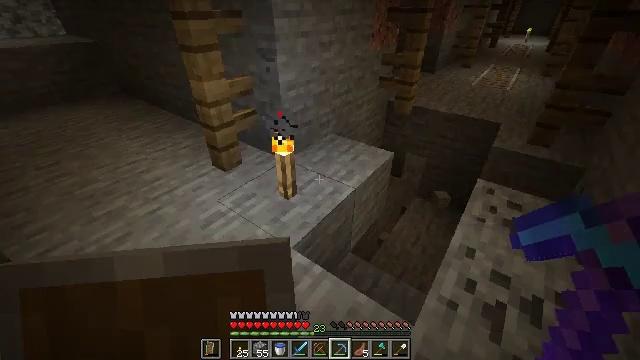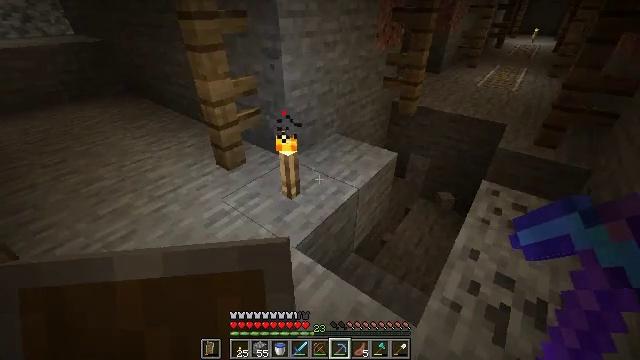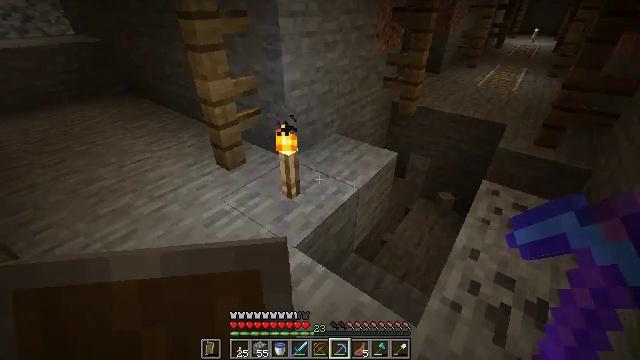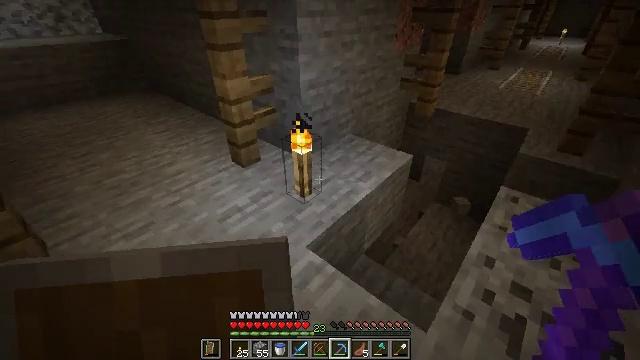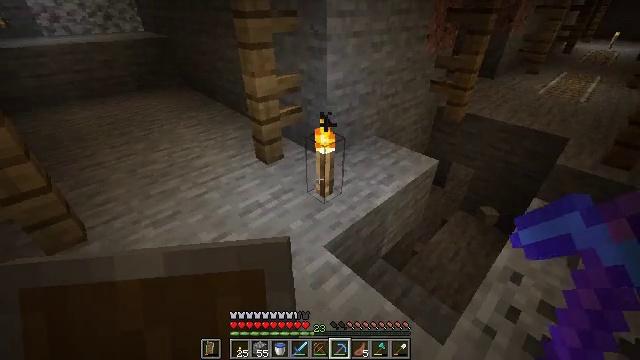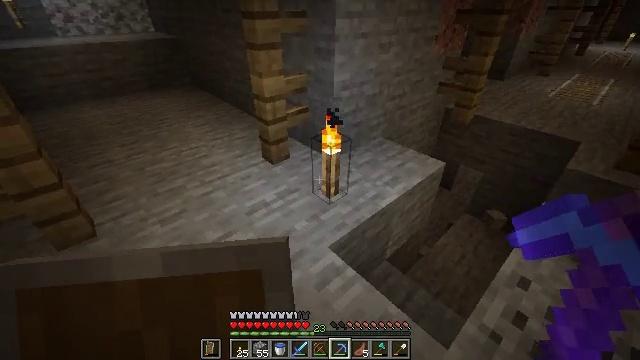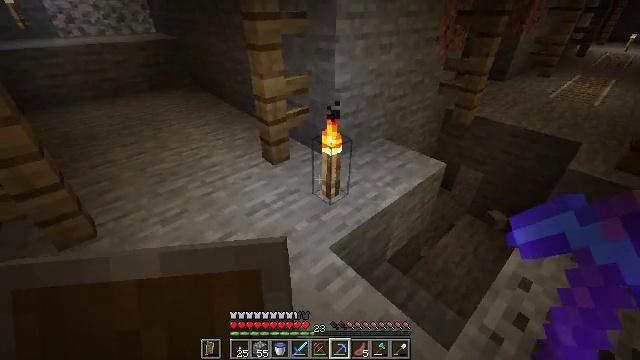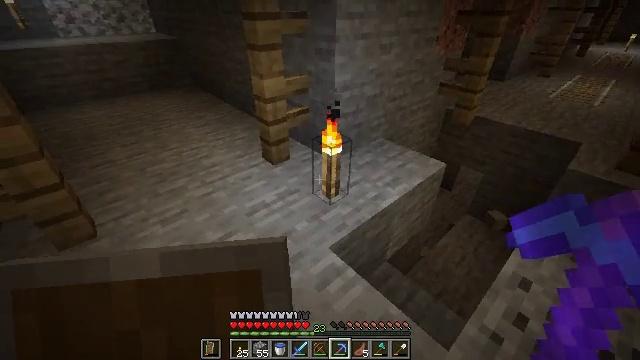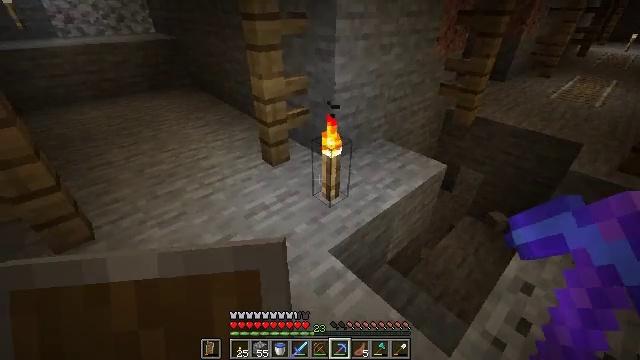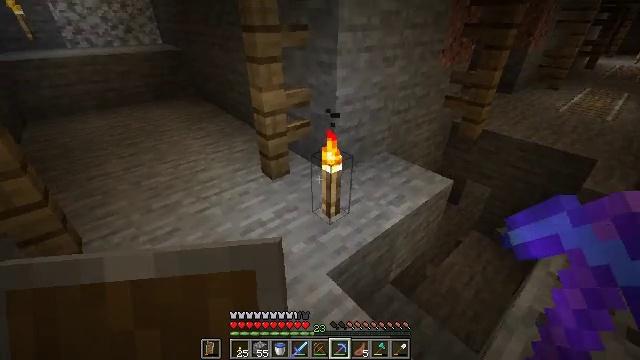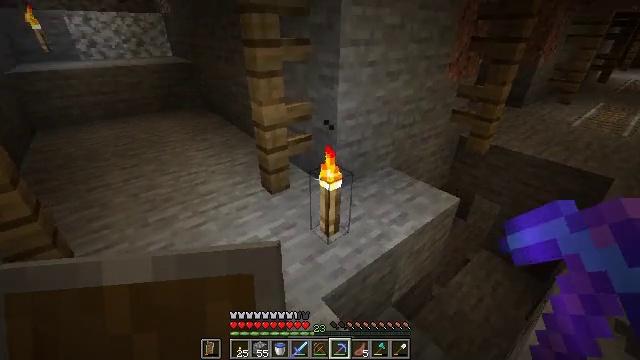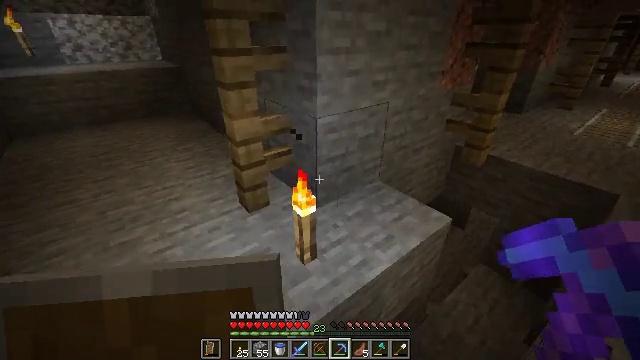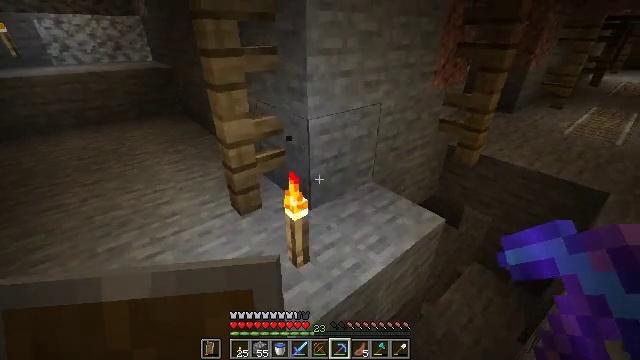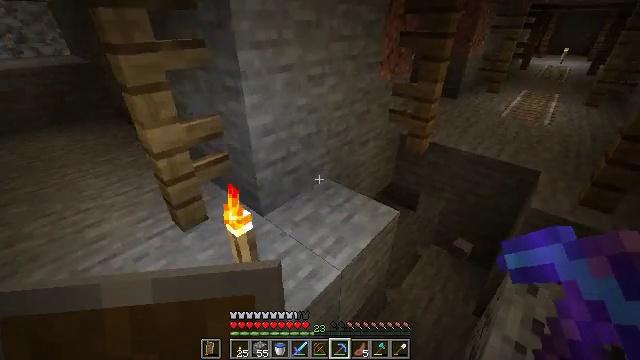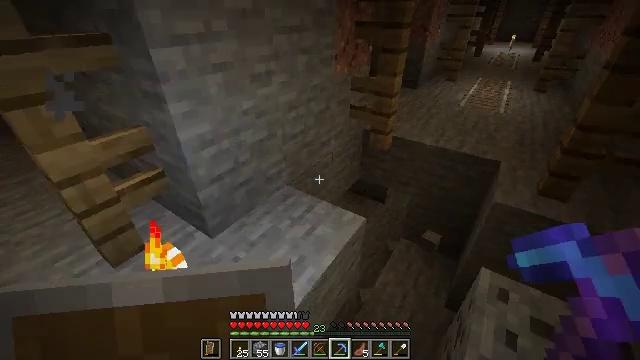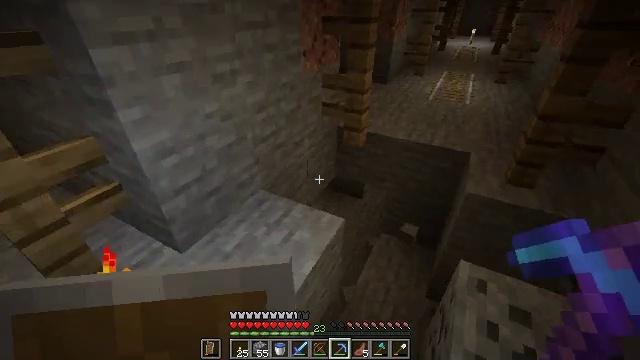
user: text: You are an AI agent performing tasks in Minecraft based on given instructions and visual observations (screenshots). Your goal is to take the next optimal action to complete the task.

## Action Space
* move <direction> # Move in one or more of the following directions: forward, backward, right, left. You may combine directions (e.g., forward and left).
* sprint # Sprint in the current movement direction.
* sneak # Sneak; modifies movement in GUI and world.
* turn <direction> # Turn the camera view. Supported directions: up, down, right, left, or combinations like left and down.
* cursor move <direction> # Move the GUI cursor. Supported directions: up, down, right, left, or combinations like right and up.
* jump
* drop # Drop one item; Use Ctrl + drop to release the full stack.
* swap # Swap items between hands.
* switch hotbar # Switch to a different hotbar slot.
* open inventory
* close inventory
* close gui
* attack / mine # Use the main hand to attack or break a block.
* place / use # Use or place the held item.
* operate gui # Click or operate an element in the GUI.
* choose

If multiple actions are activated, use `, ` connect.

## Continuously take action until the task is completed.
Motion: motion action
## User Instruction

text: Remove an oak fence from the inventory.
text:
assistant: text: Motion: no_op
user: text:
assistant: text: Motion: no_op
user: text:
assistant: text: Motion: turn left
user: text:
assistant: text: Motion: turn left
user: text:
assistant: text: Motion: turn left
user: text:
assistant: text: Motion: no_op
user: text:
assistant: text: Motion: no_op
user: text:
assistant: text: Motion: move forward
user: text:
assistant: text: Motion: move forward and move right, turn left and up
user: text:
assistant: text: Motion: move forward and move right, turn left and up
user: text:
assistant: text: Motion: move forward and move right
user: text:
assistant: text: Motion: move forward and move right, turn right
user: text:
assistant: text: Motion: move forward and move right, turn right and down
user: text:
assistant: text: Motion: move forward, turn right and down
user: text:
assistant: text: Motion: move forward, turn right
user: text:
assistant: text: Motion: move forward, turn right
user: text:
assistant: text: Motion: move forward, turn right
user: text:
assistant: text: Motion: move forward
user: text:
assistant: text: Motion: move forward
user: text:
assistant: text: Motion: move forward
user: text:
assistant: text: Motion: move forward
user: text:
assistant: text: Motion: move forward
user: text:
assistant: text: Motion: move forward
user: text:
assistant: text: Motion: move forward
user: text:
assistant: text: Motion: move forward, turn left
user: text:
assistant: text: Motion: move forward, turn left and down
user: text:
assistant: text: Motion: move forward, turn left and down
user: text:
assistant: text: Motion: move forward, turn left and down
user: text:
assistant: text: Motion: move forward, turn left
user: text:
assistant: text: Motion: move forward, turn left